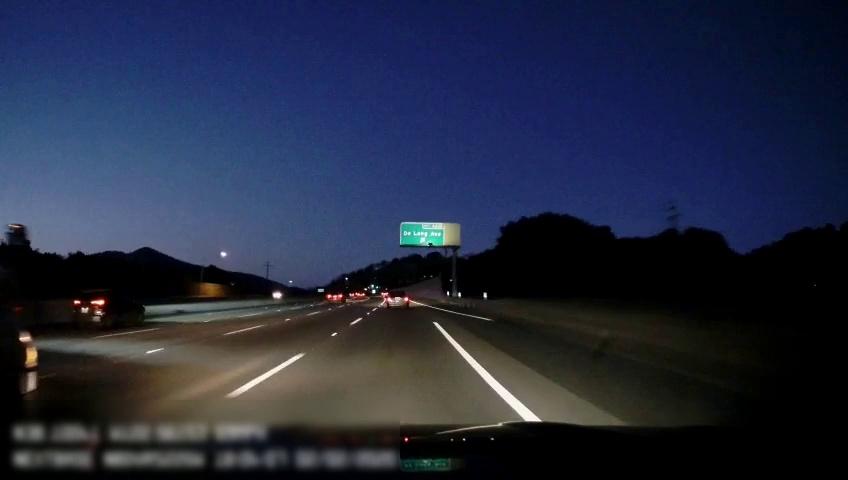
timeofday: Dusk/Dawn/Twilight
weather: Other
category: Drivable Space
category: Vehicles | Car
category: Vehicles | SUV
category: Vehicles | SUV
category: Vehicles | Truck
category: Lanes | Alternate Lane
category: Lanes | Alternate Lane
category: Lanes | Alternate Lane
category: Lanes | Alternate Lane
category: Lanes | Alternate Lane
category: Traffic | Signs